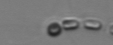
Label: Chaetoceros